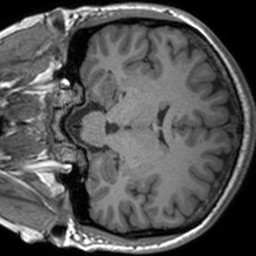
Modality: T1w
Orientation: coronal
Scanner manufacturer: siemens
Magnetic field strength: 3 T
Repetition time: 1.54 s
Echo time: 0.00234 s